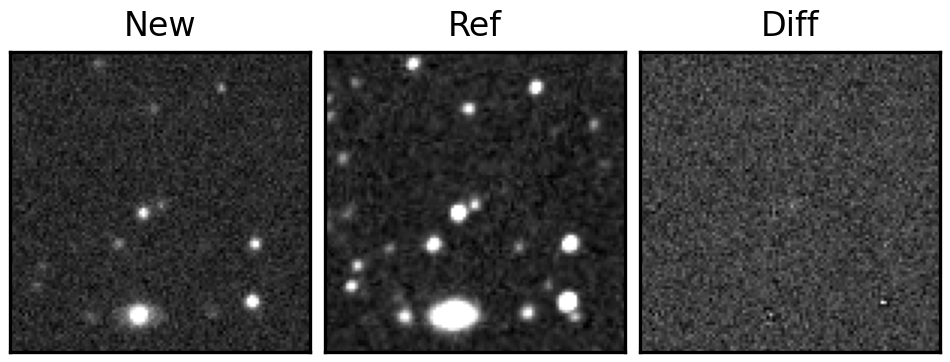
Label: real